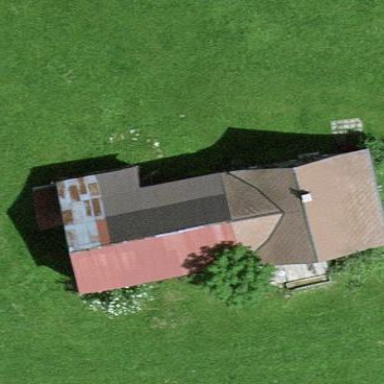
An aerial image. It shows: Farm building with gabled roof.